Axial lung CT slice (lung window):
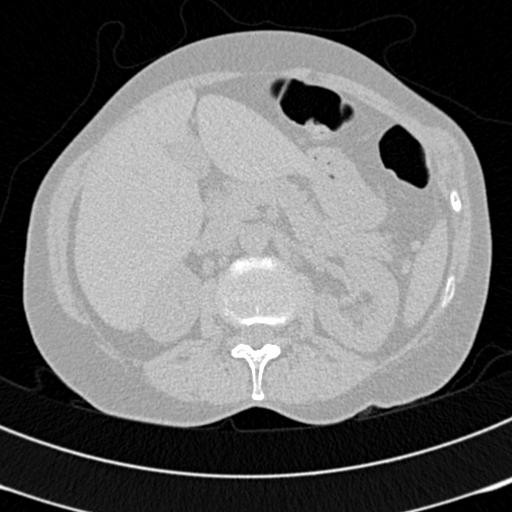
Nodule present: no